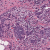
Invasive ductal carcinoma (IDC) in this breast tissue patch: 1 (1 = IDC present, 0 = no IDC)